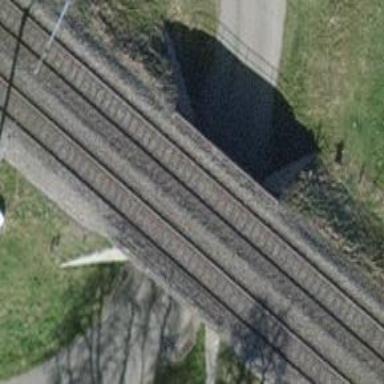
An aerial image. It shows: Bridge with single railway track electrified by contact line.